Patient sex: F
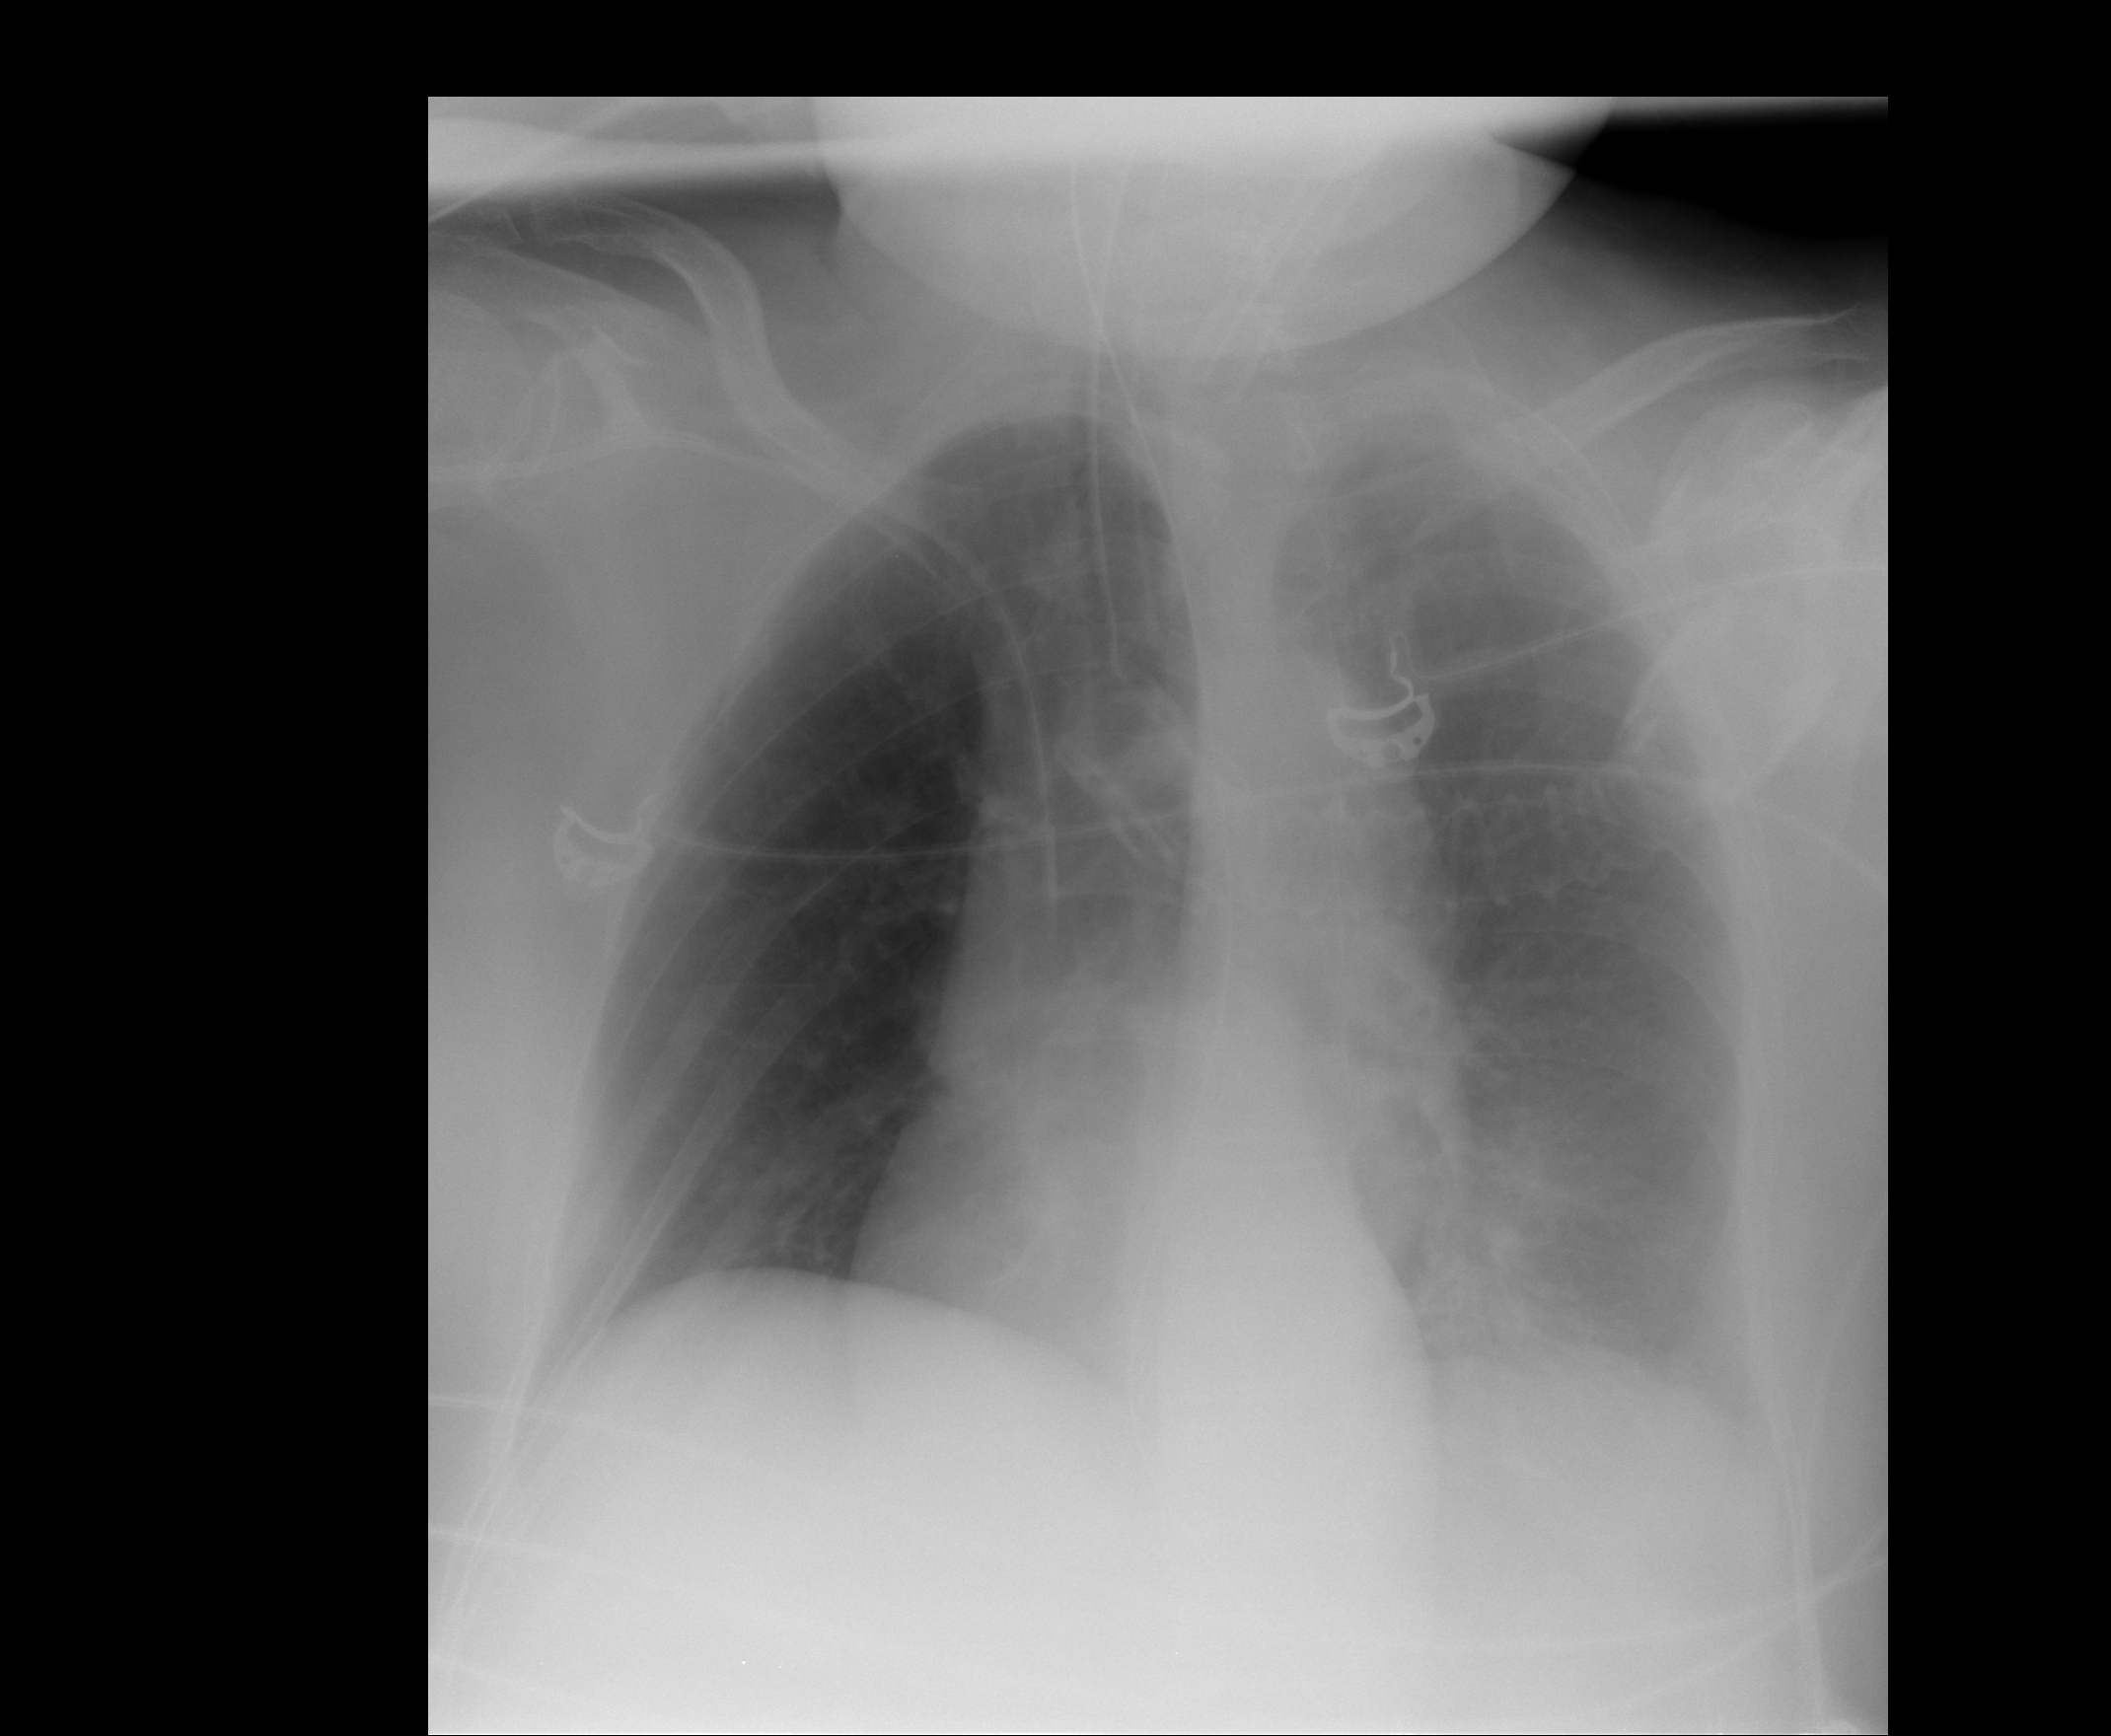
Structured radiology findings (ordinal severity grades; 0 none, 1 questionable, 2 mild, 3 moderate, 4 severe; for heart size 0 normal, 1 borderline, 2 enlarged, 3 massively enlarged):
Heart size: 0
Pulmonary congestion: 2
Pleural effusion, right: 0
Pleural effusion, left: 2
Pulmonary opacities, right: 0
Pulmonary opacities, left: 2
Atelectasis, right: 0
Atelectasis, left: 0